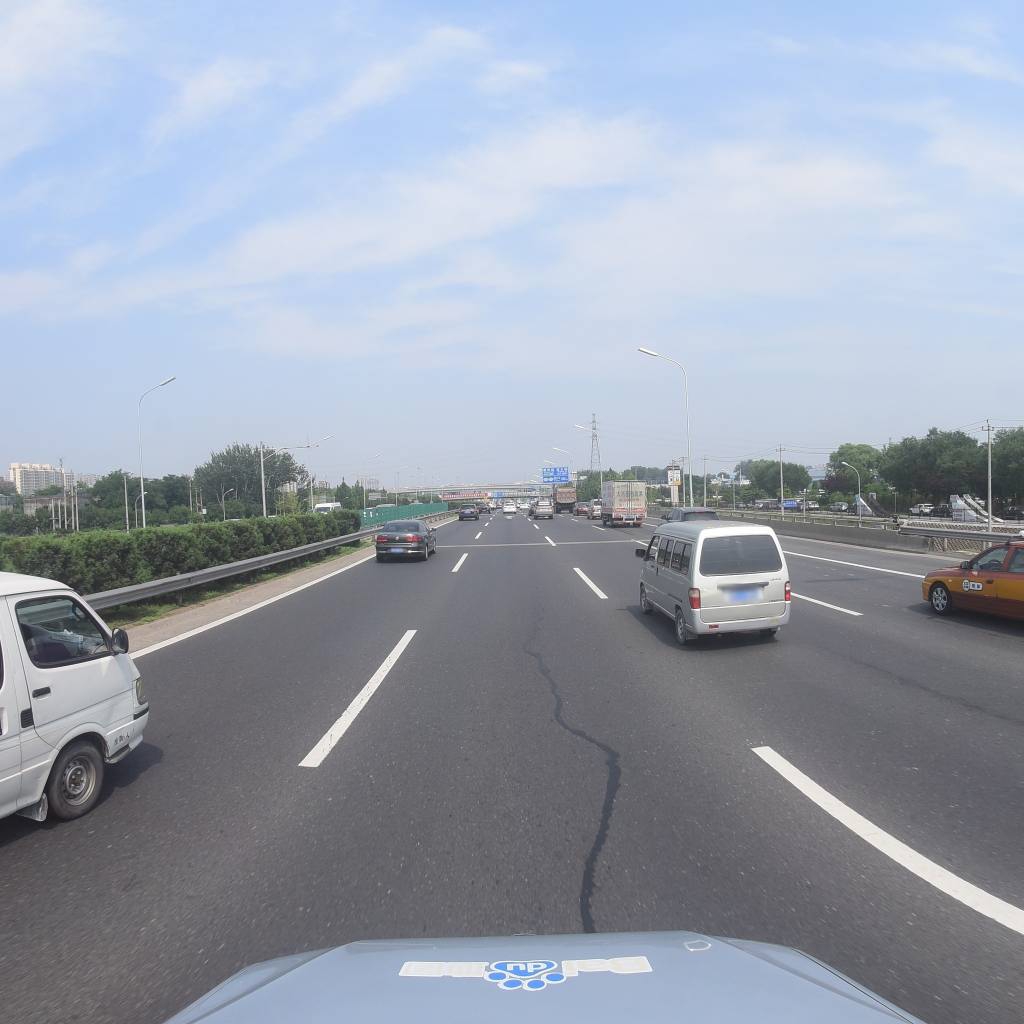
Region: Fengtai
Road damage annotations: longitudinal patch, longitudinal patch